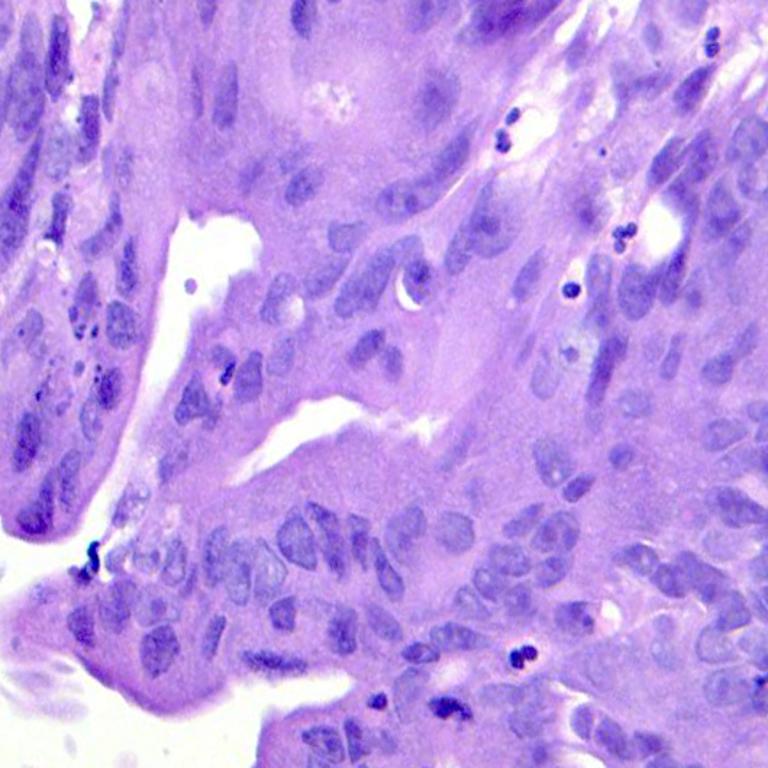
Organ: colon
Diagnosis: adenocarcinomas